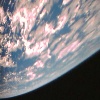
Label: cloud